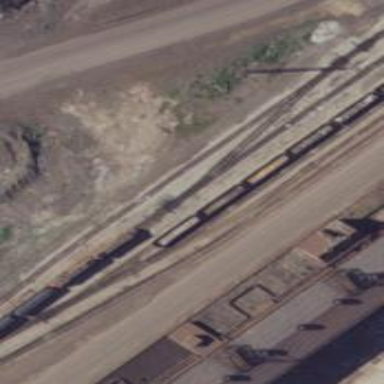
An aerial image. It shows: Rail spur service.